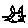
Label: cat